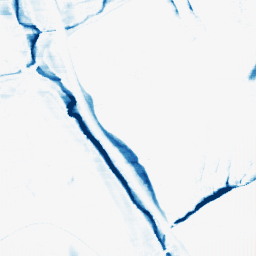
Category: morphological
Decomposition family: morphological_rect
Decomposition parameters: operation: closing
width: 20
height: 3
Upsampling method: fft_zeropad
Upsampling parameters: scale: 2
Upsampling scale: 2